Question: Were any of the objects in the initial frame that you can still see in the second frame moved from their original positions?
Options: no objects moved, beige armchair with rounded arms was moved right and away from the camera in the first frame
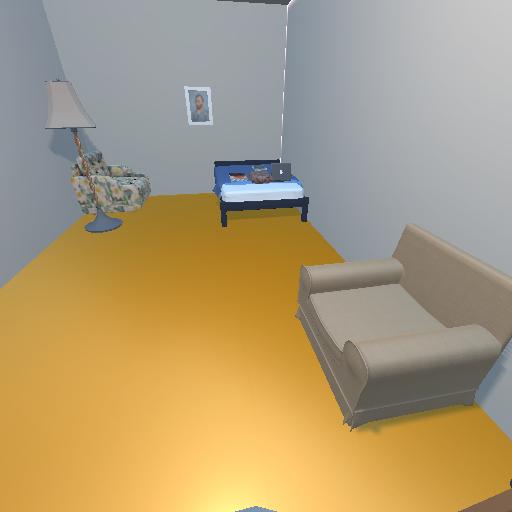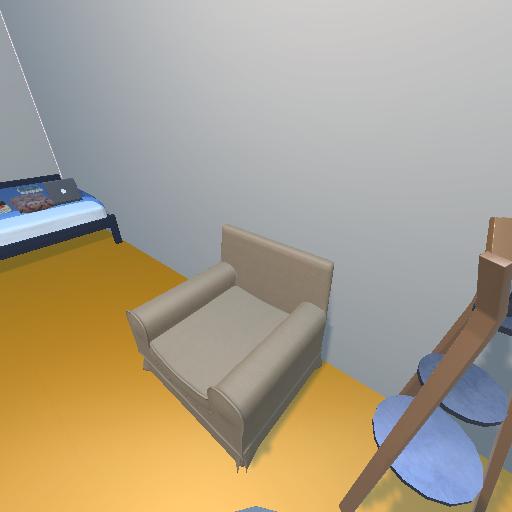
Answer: no objects moved